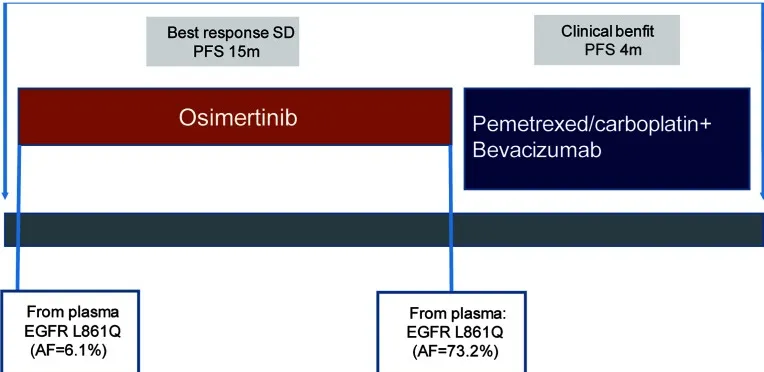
Schematic of the course of disease management, showing different treatment regimens prescribed and the results of the mutation analyses.
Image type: chart (chart)